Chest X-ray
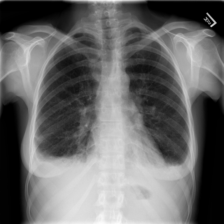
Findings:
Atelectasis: positive
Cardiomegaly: negative
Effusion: positive
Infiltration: negative
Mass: negative
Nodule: negative
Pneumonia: negative
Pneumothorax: negative
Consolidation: negative
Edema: negative
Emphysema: negative
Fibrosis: negative
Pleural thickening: negative
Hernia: negative